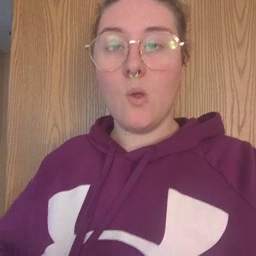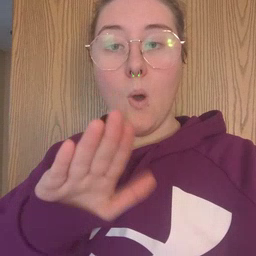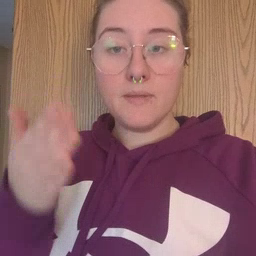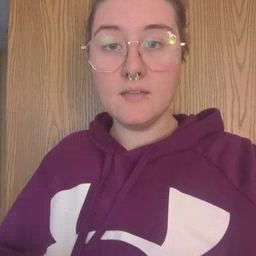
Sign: open